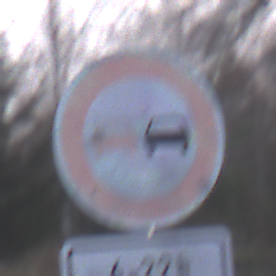
Verkehrszeichen: Ueberholverbot
Zusatzzeichen unten: ZeitangabenMitBeschraenkungAufWochentage4
Umgebung: Outdoor, Nature
Tageszeit: MorningAfternoon
Wetter: PartlyCloudy
Licht: Natural
Jahreszeit: NotSpecified
Kontrast: HighContrast